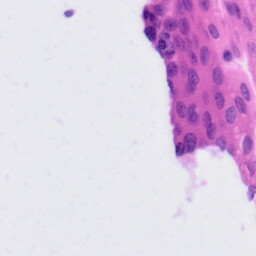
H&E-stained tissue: Tonsil